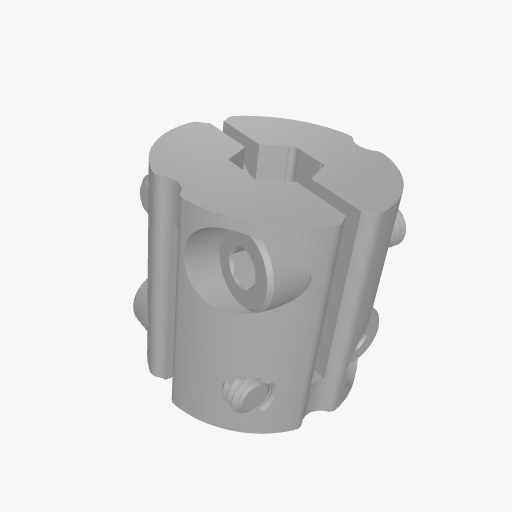
Part: HyperCoupler8ID8RID